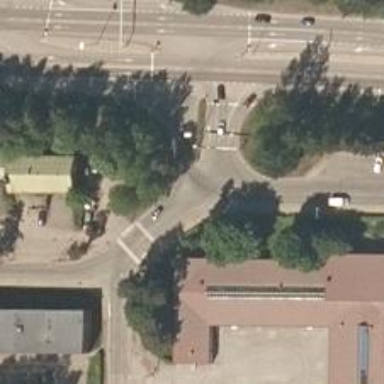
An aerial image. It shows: Residential road with asphalt surface. There is separate sidewalk and cycling track.